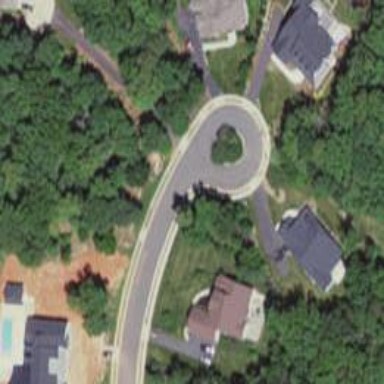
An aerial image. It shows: Turning loop on the road.